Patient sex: M
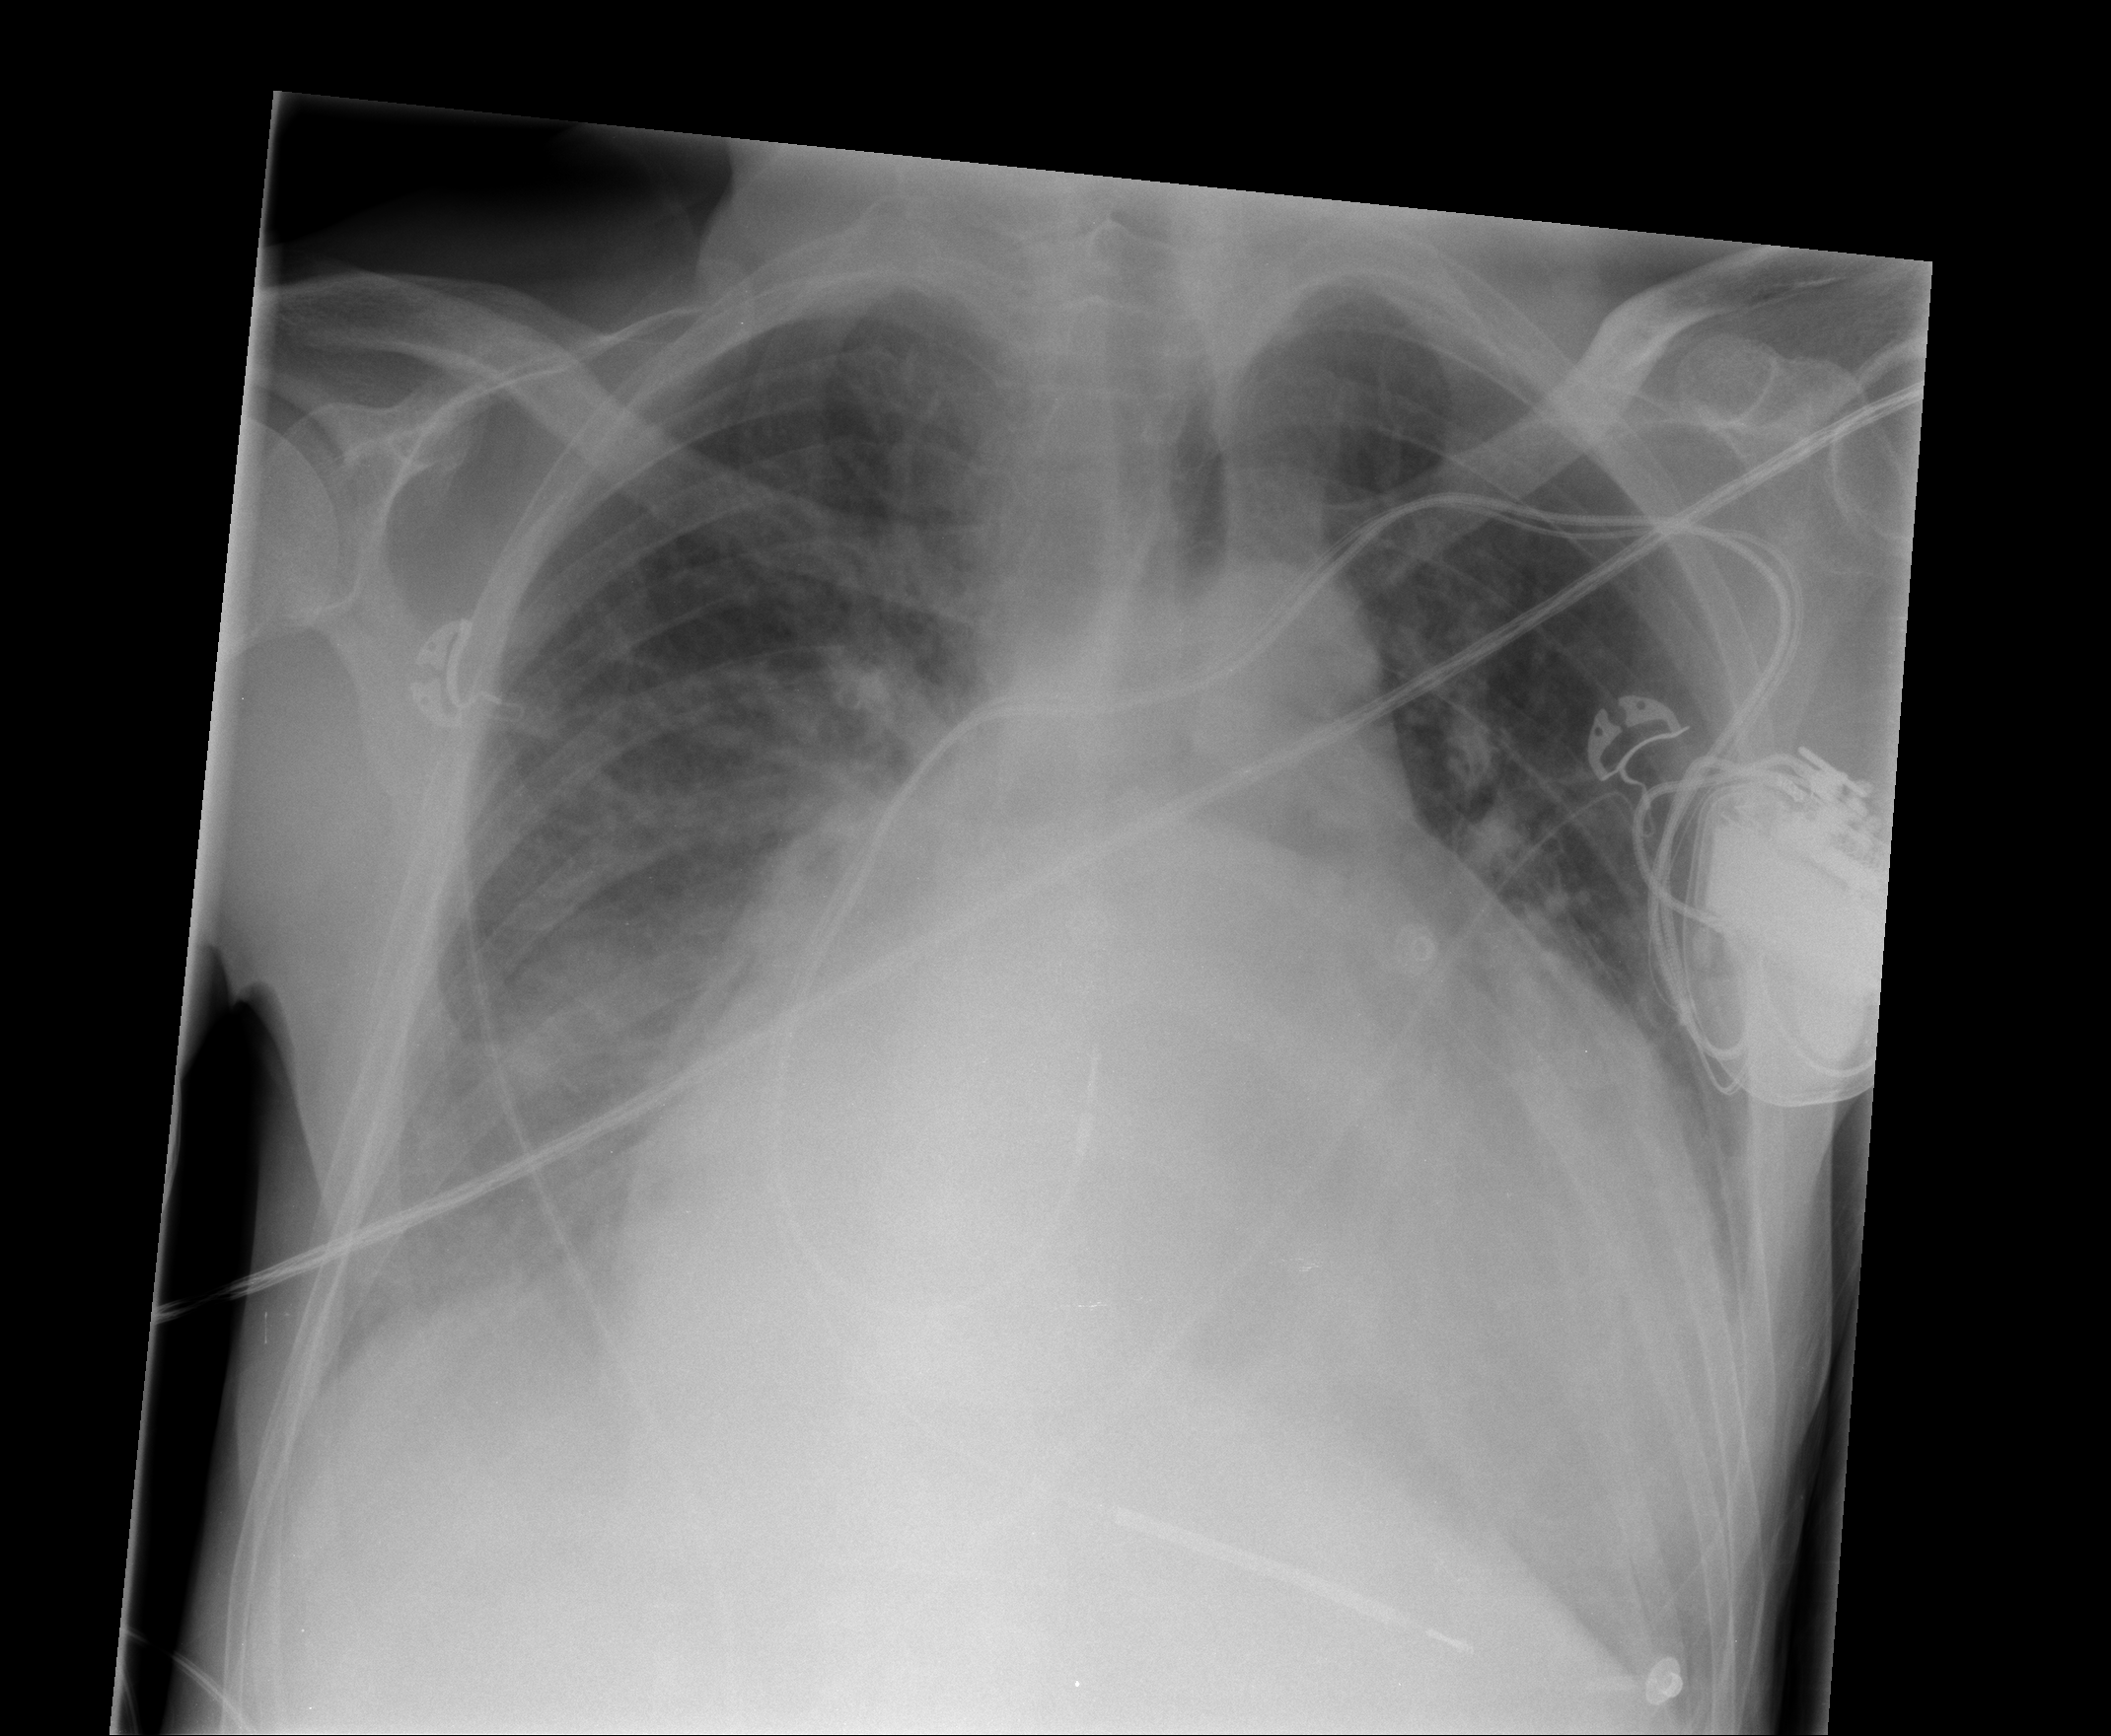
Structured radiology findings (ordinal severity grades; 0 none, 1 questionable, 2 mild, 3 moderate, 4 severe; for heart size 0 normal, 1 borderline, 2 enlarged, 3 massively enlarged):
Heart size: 3
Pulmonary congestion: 2
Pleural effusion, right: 2
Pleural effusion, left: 1
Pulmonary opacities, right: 0
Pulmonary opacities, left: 0
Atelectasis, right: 1
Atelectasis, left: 2